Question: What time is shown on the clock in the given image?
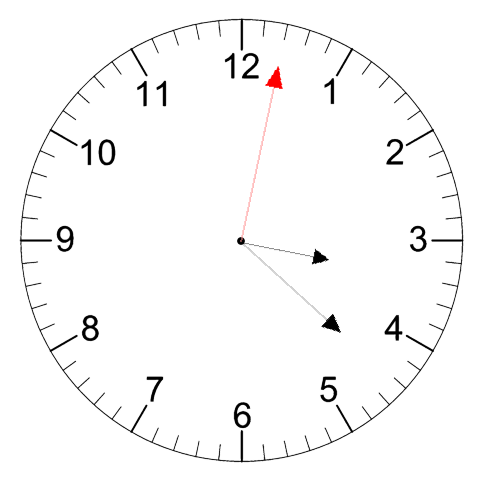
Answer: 03:22:02